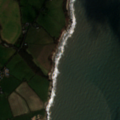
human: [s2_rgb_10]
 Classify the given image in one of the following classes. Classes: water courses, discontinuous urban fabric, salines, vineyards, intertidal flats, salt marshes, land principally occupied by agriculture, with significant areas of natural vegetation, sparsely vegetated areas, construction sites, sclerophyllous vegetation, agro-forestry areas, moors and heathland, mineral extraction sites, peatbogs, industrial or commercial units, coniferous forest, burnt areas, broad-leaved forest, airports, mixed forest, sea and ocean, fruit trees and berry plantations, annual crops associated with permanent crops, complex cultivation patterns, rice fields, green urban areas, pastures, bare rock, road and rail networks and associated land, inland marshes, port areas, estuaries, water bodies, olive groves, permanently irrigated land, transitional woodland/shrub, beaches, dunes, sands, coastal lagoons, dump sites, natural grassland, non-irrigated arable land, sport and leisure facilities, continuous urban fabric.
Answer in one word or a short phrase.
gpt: non-irrigated arable land, pastures, sea and ocean